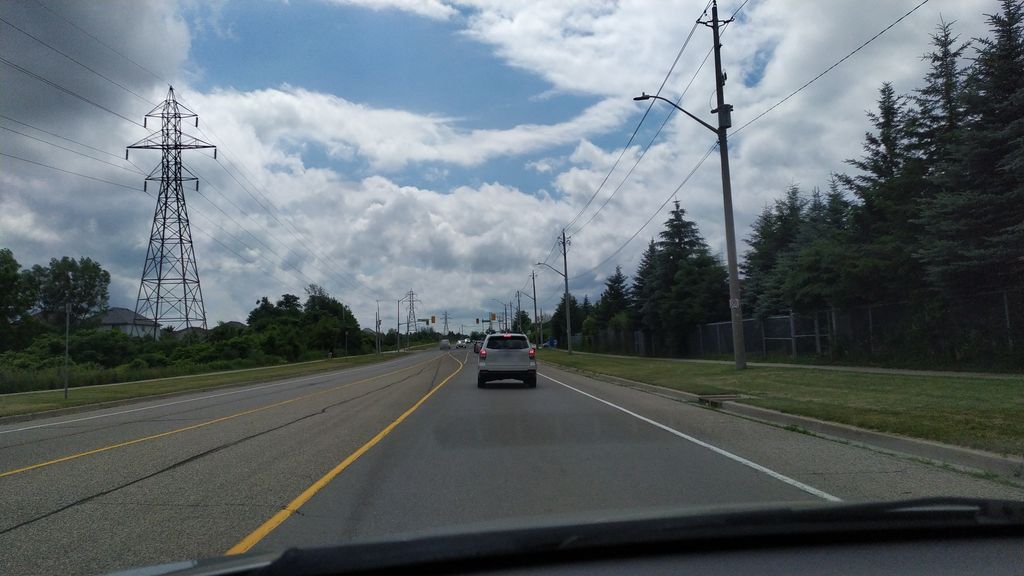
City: kitchener-waterloo